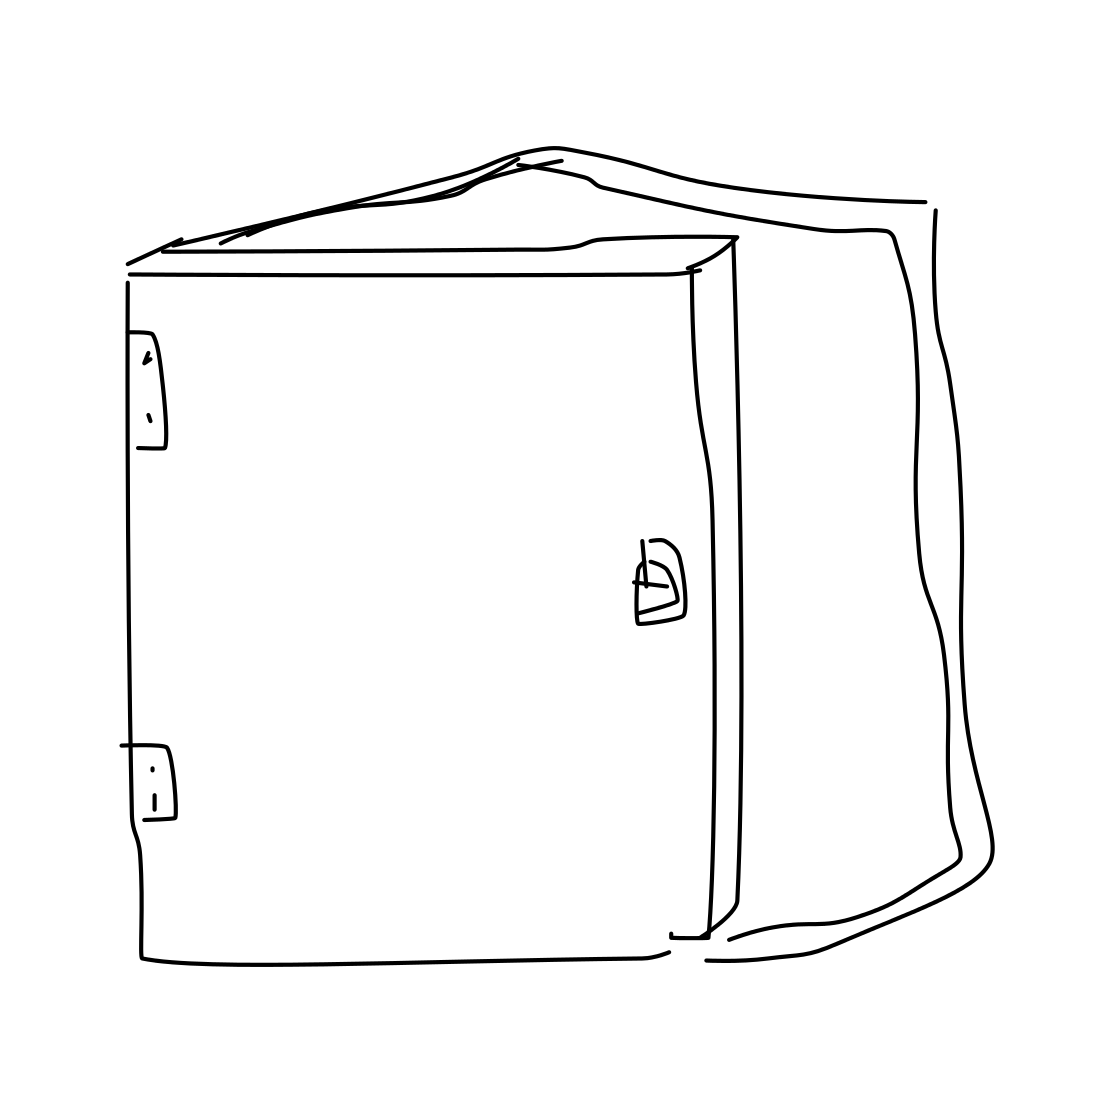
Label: door